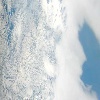
Label: cloud